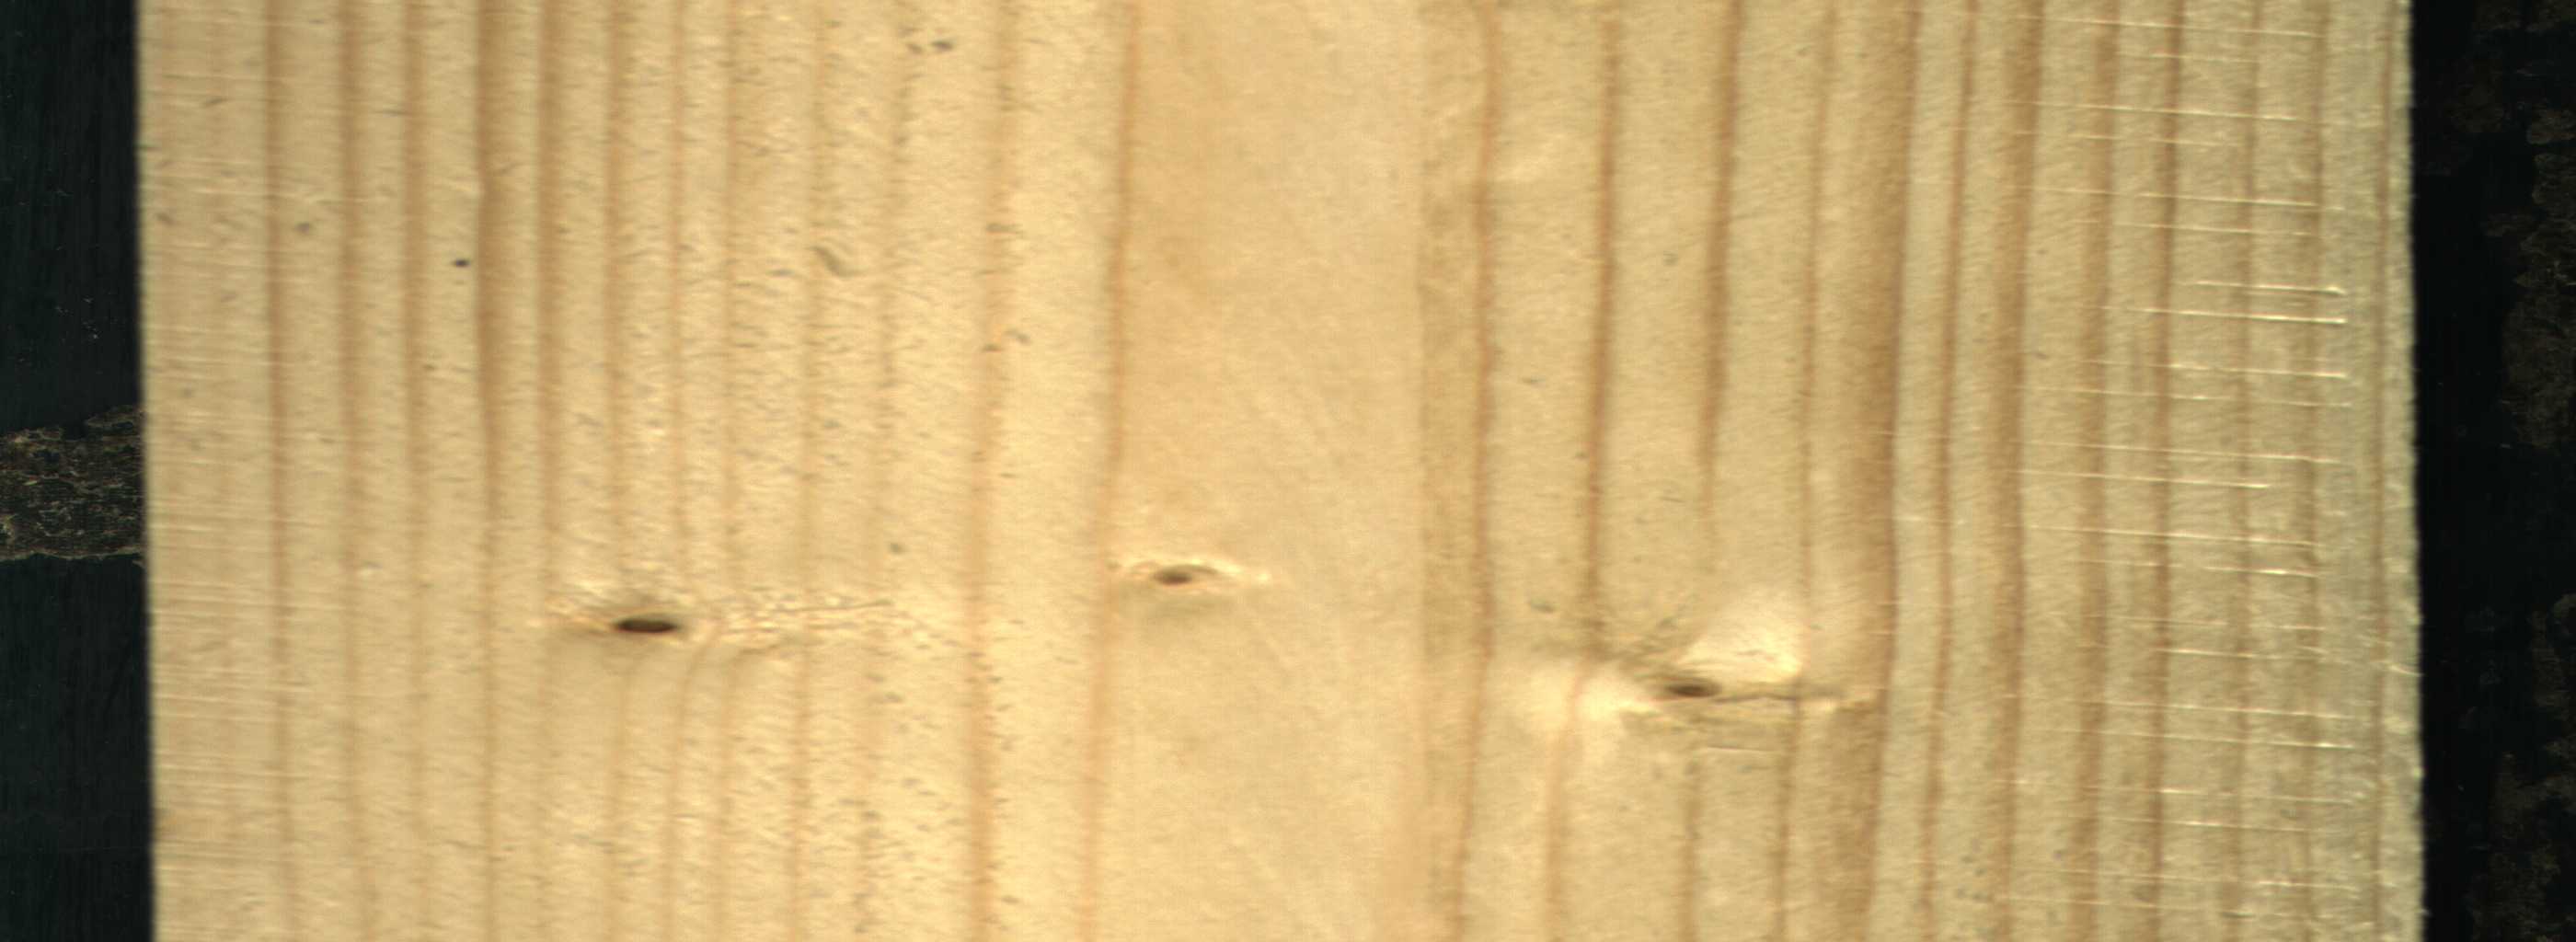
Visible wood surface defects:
Dead_Knot
Live_Knot
Live_Knot